Field crop: maize
Growth stage: 2
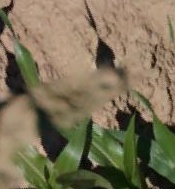
Species: maize